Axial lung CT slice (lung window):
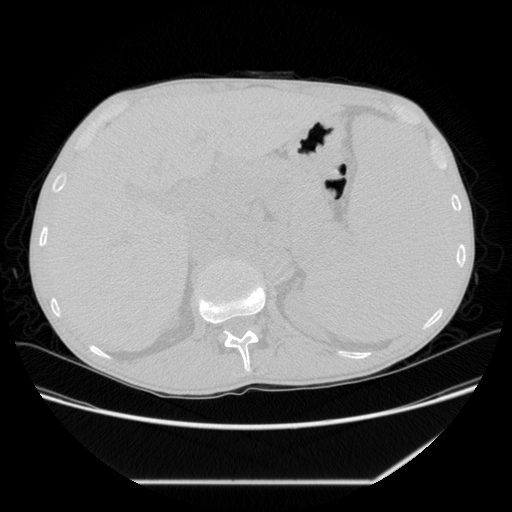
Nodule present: no